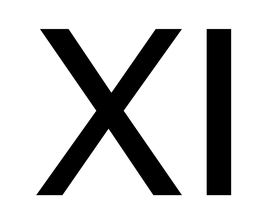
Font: InstrumentSans_Medium